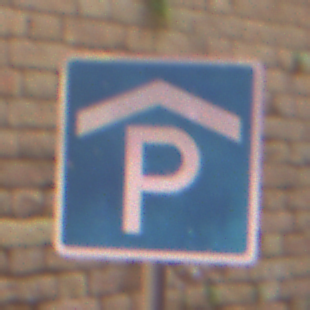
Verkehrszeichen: Parkhaus
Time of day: MorningAfternoon
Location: Outdoor (Urban)
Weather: Clear
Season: NotSpecified
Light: Natural